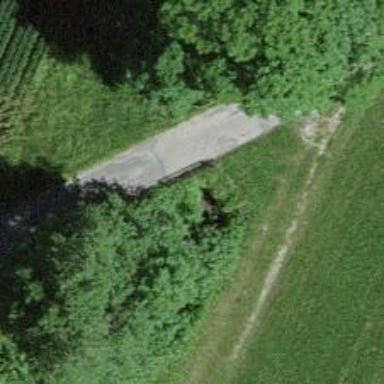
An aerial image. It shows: Culvert tunnel underneath ditch.